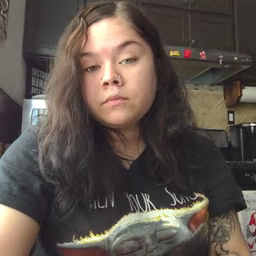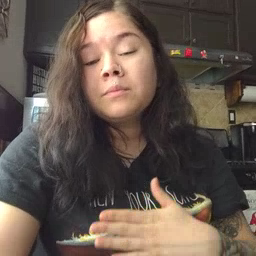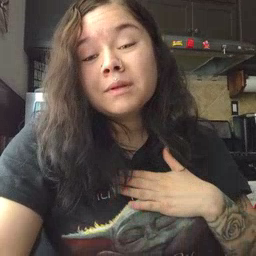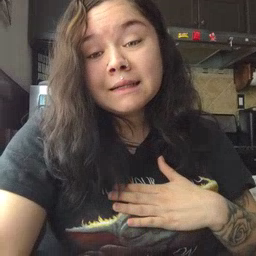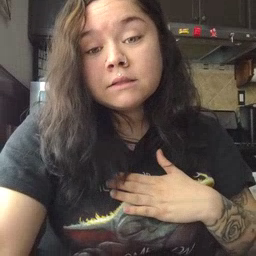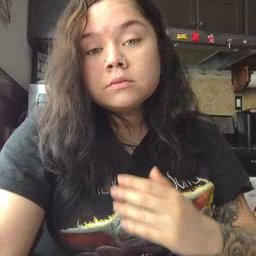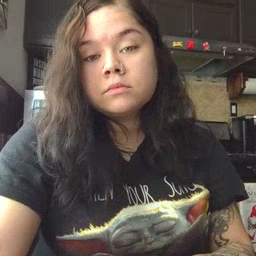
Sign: please